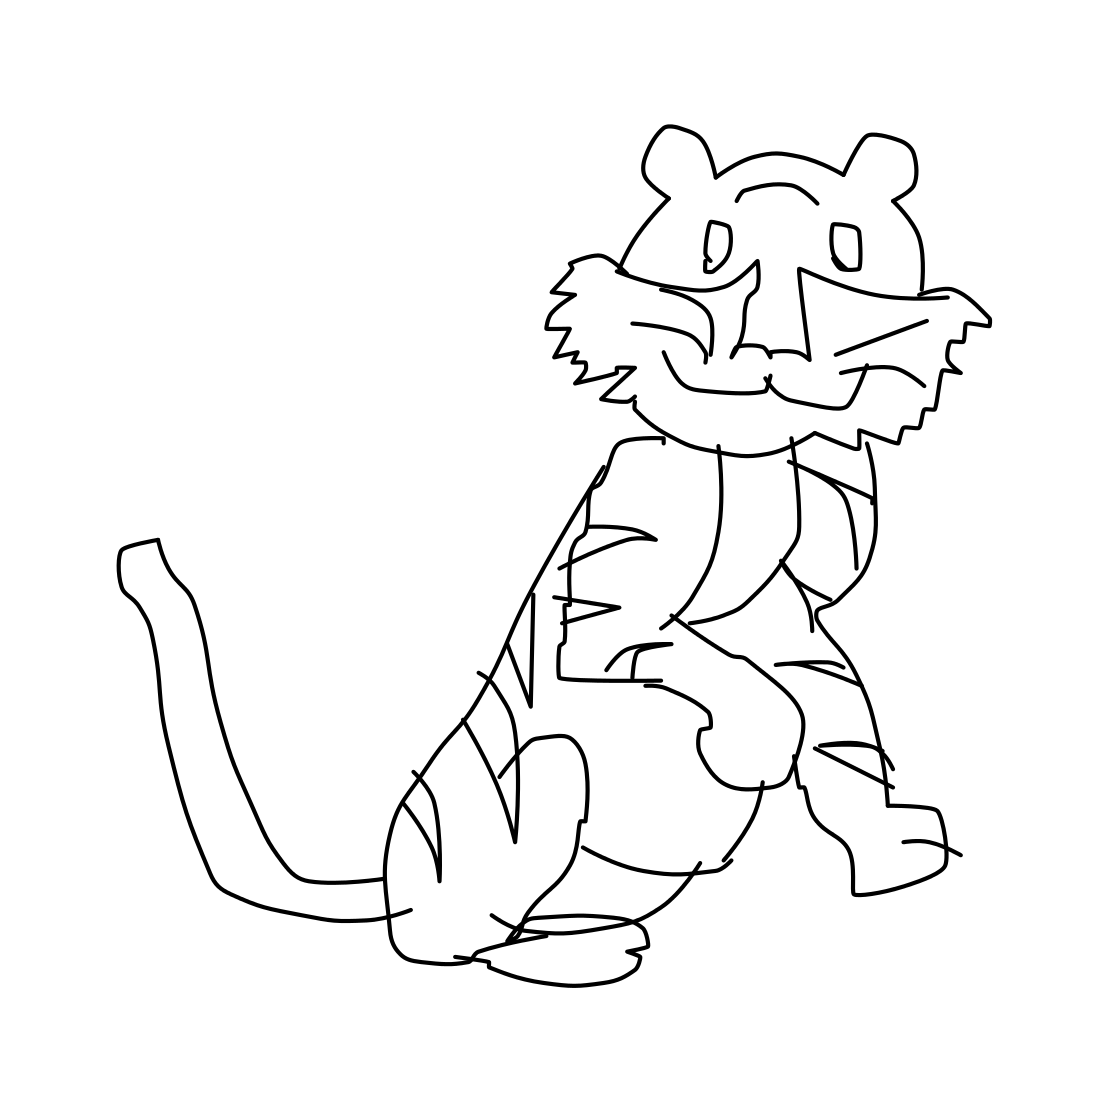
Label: tiger